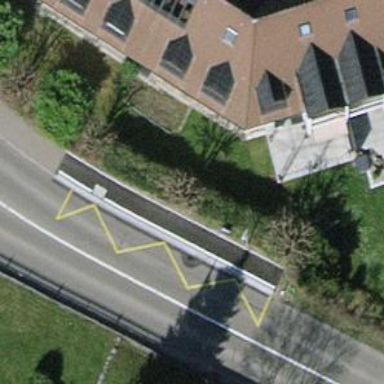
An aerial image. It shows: Platform for public transport is situated by the road.